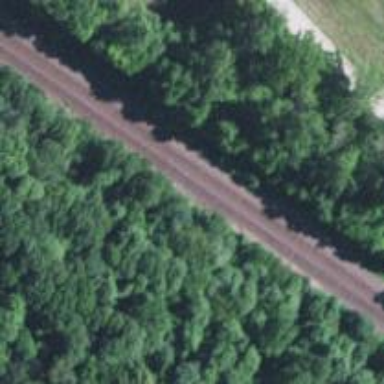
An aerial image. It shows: Railway track.